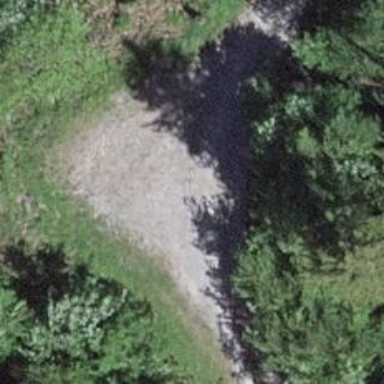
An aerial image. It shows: Track with grade 2 gravel surface.